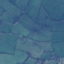
Label: Pasture